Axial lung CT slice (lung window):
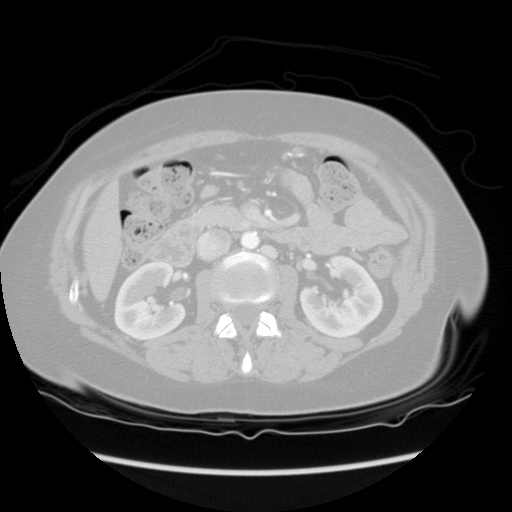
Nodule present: no